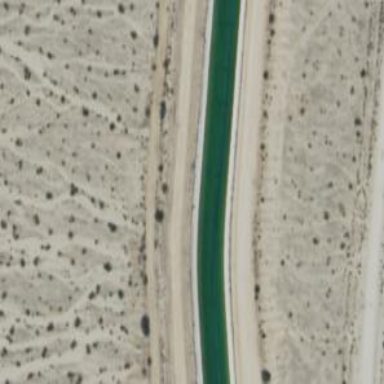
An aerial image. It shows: Water canal.